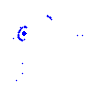
Particle: kaon